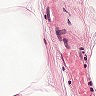
Metastatic tissue present: no